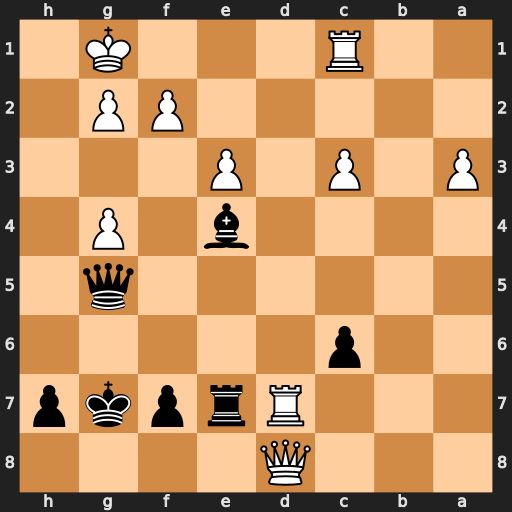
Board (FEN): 3Q4/3Rrpkp/2p5/6q1/4b1P1/P1P1P3/5PP1/2R3K1
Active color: b
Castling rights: -
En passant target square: -
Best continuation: Qxg4 f3 Rxd7 Qf6+ Kxf6